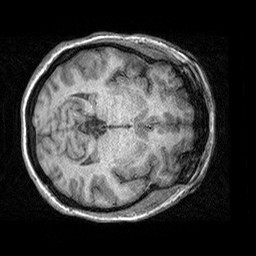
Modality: T1w
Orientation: axial
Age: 32
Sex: female
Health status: healthy
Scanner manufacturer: siemens
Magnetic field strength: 3 T
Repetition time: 2.3 s
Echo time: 0.00303 s